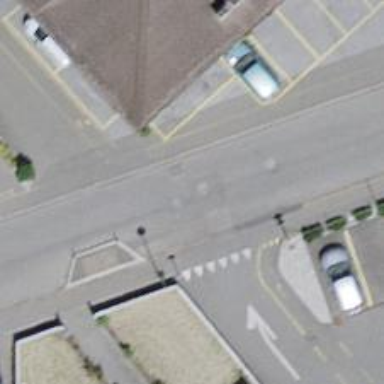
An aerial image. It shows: Residential road with asphalt surface. There are sidewalks on both sides of the road.